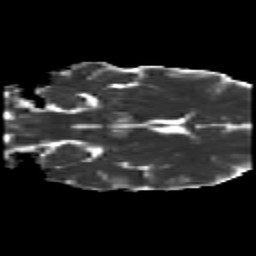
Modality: MD
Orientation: coronal
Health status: healthy
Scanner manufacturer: siemens
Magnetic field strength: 3 T
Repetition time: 7.6 s
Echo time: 0.092 s